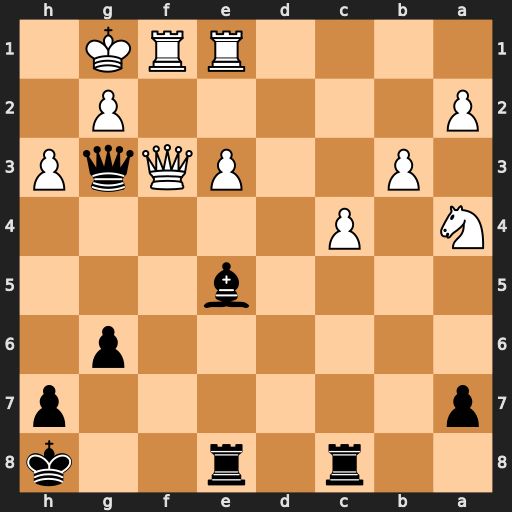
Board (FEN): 2r1r2k/p6p/6p1/4b3/N1P5/1P2PQqP/P5P1/4RRK1
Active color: b
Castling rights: -
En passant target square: -
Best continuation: Qh2+ Kf2 Rf8 Ke2 Rxf3